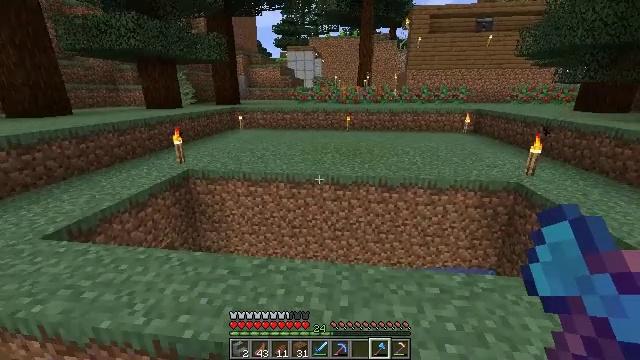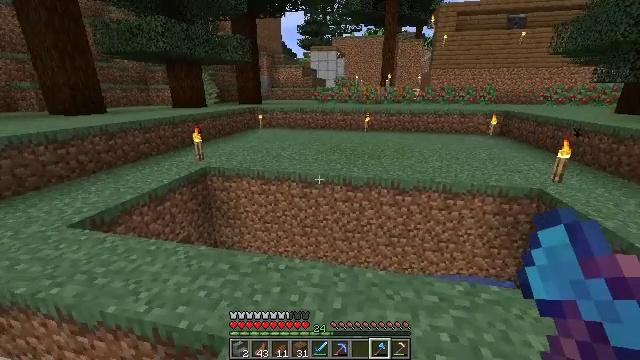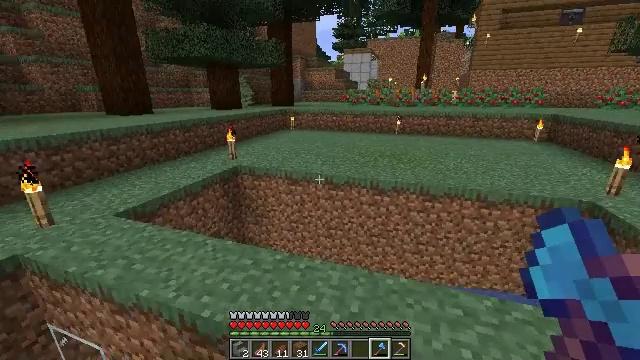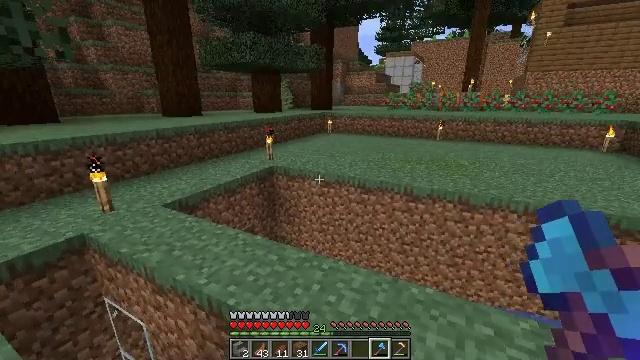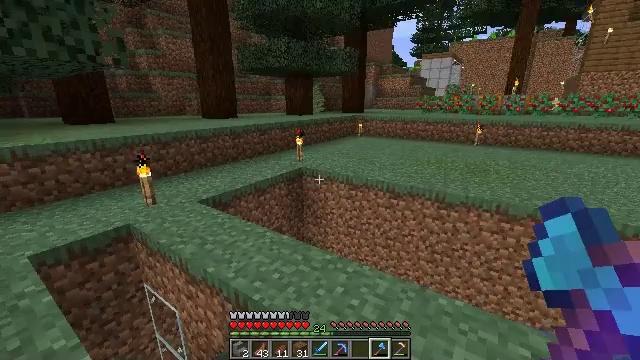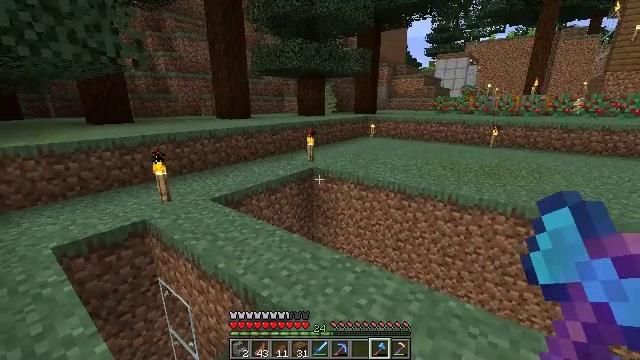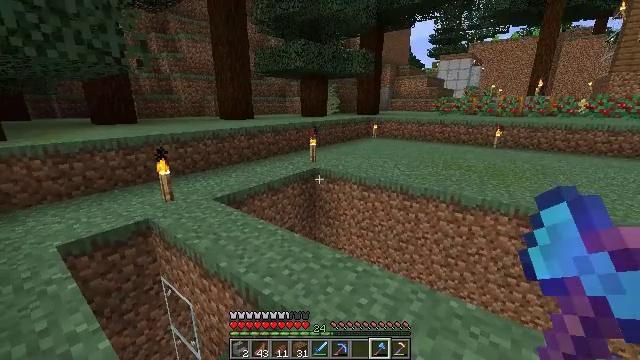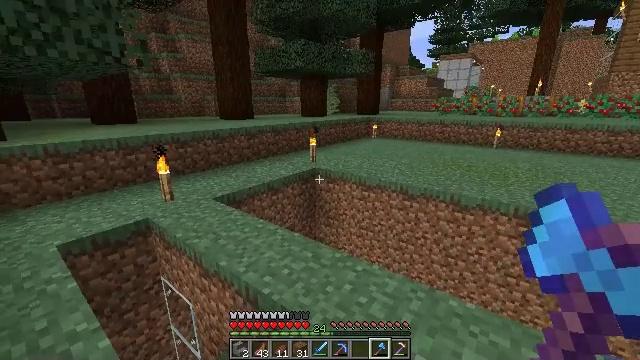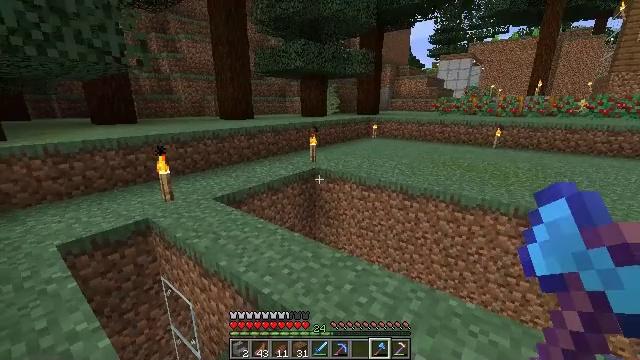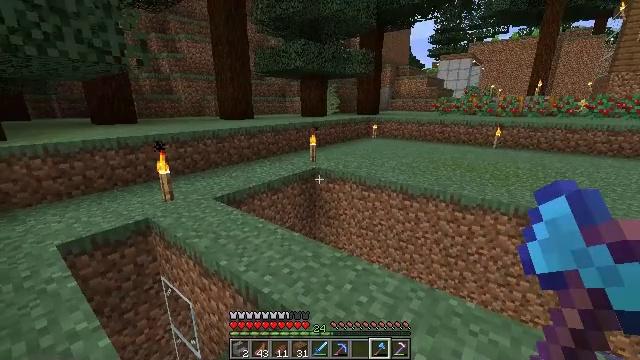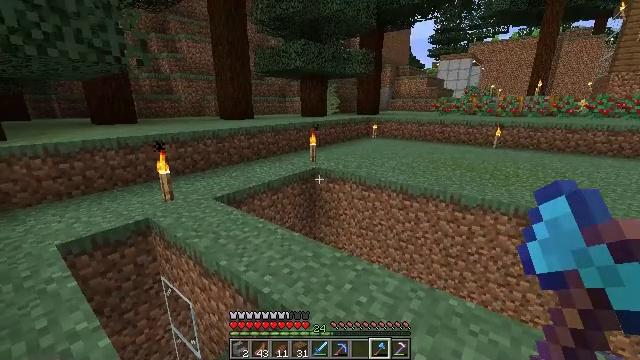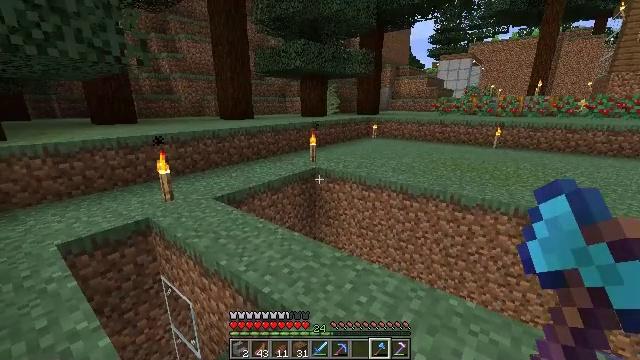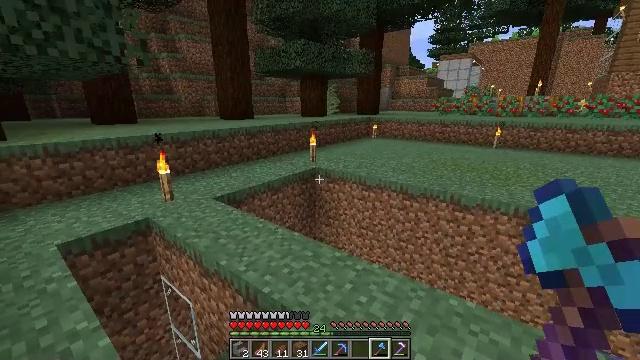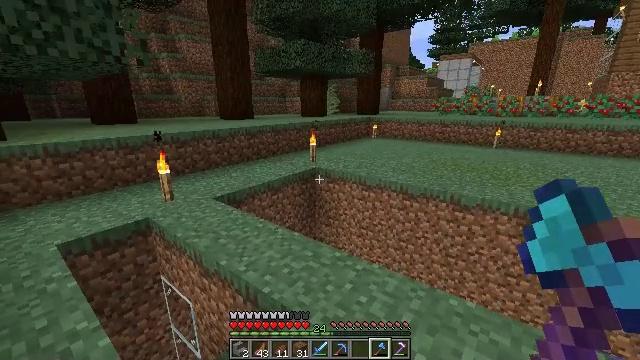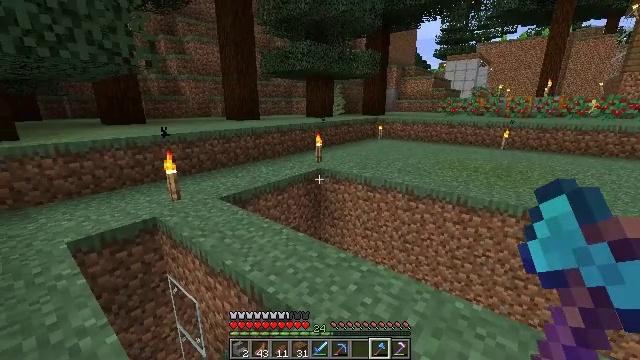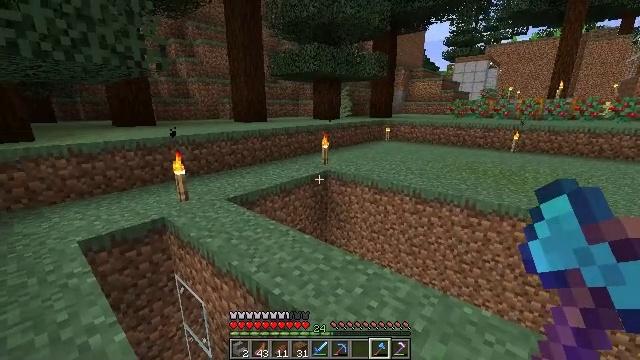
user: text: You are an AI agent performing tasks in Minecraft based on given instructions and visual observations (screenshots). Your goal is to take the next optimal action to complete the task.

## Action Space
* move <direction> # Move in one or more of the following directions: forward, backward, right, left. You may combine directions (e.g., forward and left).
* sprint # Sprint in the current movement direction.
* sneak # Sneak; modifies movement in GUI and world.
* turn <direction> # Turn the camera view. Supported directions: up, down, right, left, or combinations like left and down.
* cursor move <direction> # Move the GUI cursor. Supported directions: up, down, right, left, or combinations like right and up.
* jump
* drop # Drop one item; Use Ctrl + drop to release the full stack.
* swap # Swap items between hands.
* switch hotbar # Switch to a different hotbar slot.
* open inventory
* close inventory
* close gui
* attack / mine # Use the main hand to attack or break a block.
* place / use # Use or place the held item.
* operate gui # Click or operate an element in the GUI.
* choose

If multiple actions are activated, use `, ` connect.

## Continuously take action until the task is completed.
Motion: motion action
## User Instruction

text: Break the sweet berry bush to collect berries.
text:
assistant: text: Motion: move right, turn left
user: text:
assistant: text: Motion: turn left
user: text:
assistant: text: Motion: turn left
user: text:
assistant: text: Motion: turn left
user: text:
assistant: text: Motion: turn left
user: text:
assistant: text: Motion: no_op
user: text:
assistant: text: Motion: no_op
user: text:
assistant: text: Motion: no_op
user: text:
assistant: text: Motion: no_op
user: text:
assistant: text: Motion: no_op
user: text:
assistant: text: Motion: no_op
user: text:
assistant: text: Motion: no_op
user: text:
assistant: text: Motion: no_op
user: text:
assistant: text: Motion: turn left
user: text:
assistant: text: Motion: turn left
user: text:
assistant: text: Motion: no_op
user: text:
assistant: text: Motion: turn down
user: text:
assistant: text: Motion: turn right and down
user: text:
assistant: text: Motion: turn right and down
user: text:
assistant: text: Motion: no_op
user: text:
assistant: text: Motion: no_op
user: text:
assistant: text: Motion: turn right
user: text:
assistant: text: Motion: move forward, turn right and down
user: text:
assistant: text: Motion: move forward, turn right and down
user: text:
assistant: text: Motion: move forward, turn right and down
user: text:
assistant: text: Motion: move forward, turn right and down
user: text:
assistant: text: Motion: turn right and down
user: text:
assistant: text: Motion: turn right
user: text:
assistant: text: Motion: turn right
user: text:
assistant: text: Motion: turn right